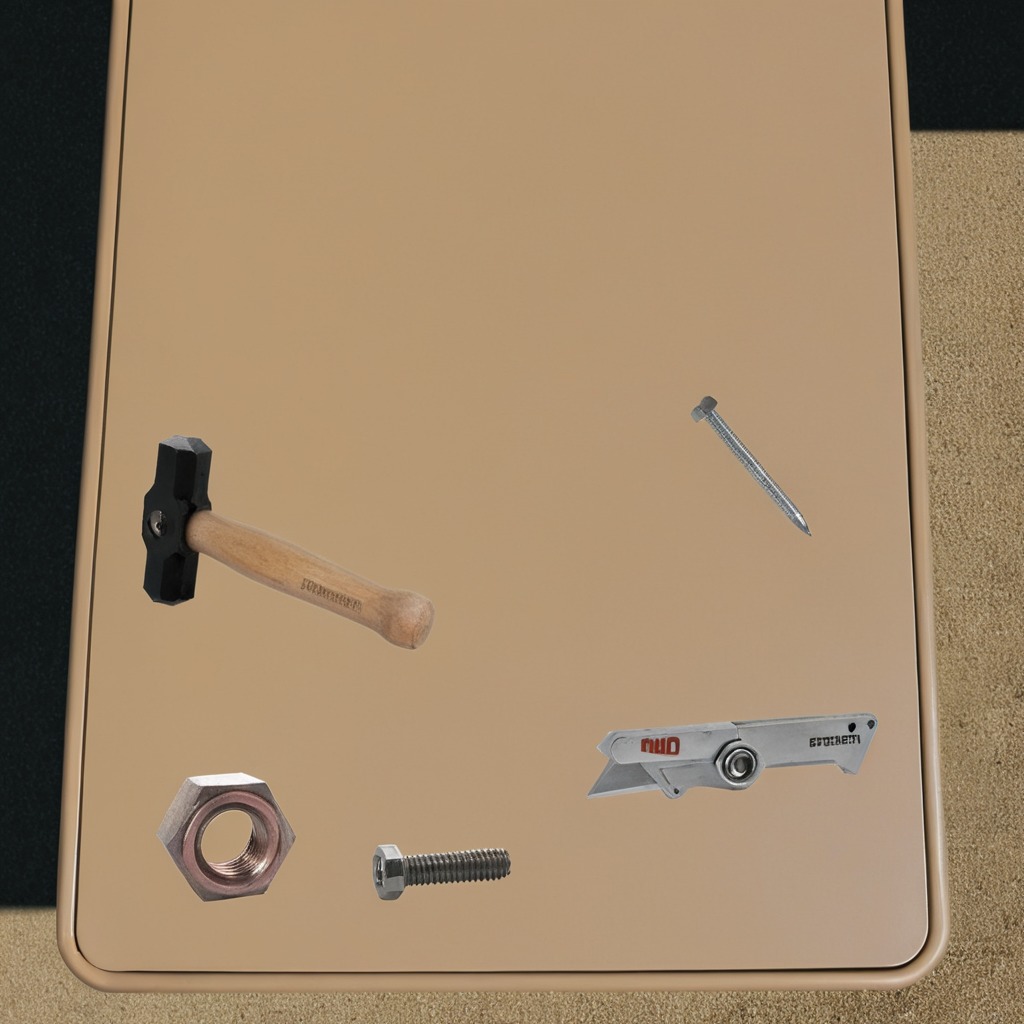
A utility knife, a metal machine screw, an iron nail, a hammer, and a metal nut are lying on the textured surface.